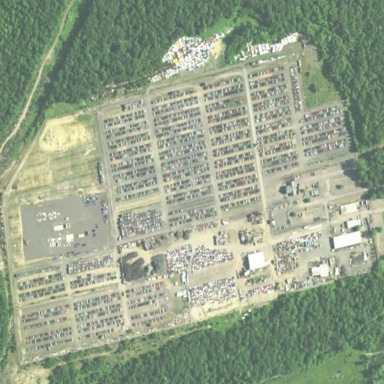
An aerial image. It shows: Industrial area designated as auto wrecker yard.